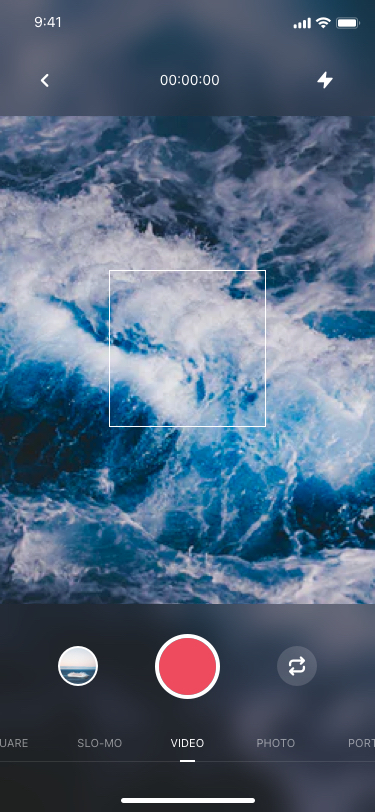
Text in this UI design:
SLO-MO
PHOTO
PORTRAIT
VIDEO